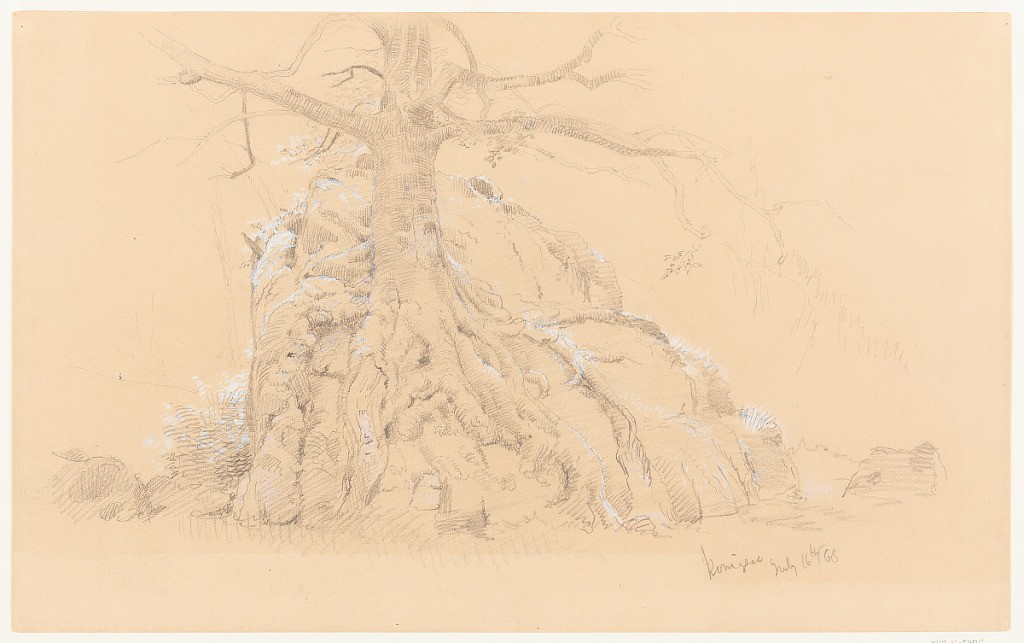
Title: Königssee Tree, Bavaria (Germany)
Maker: Frederic Edwin Church, American, 1826–1900
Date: July 16, 1868
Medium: Graphite and white gouache tan wove paper
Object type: drawing
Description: Botanical and landscape sketch showing a detailed view of a deciduous tree that grows out of a massive boulder near the Königssee in Bavaria, present day Germany. Dominating the composition at center, the tree's writhing roots twist around boulder's cracks and crevice before submerging themselves in the soil below. Above, the tree's lower boughs and branches are almost entirely leafless. The bumpy, undulating form of the rocky outcropping cradles the tree on all sides.